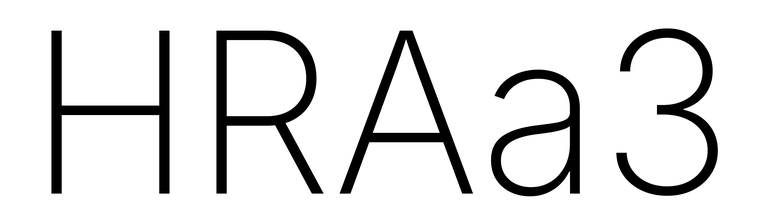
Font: Inter_ExtraLight